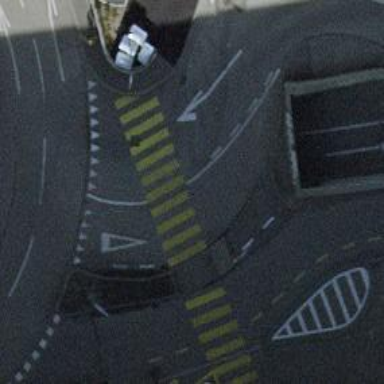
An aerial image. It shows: Zebra crossing for pedestrians.